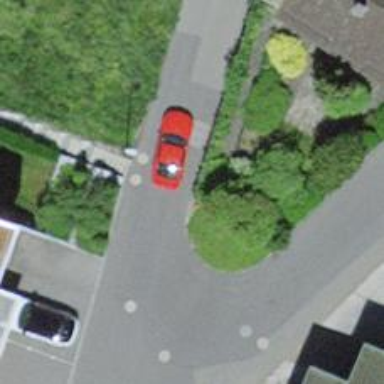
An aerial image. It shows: Set of steps on the road.